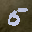
Label: 5